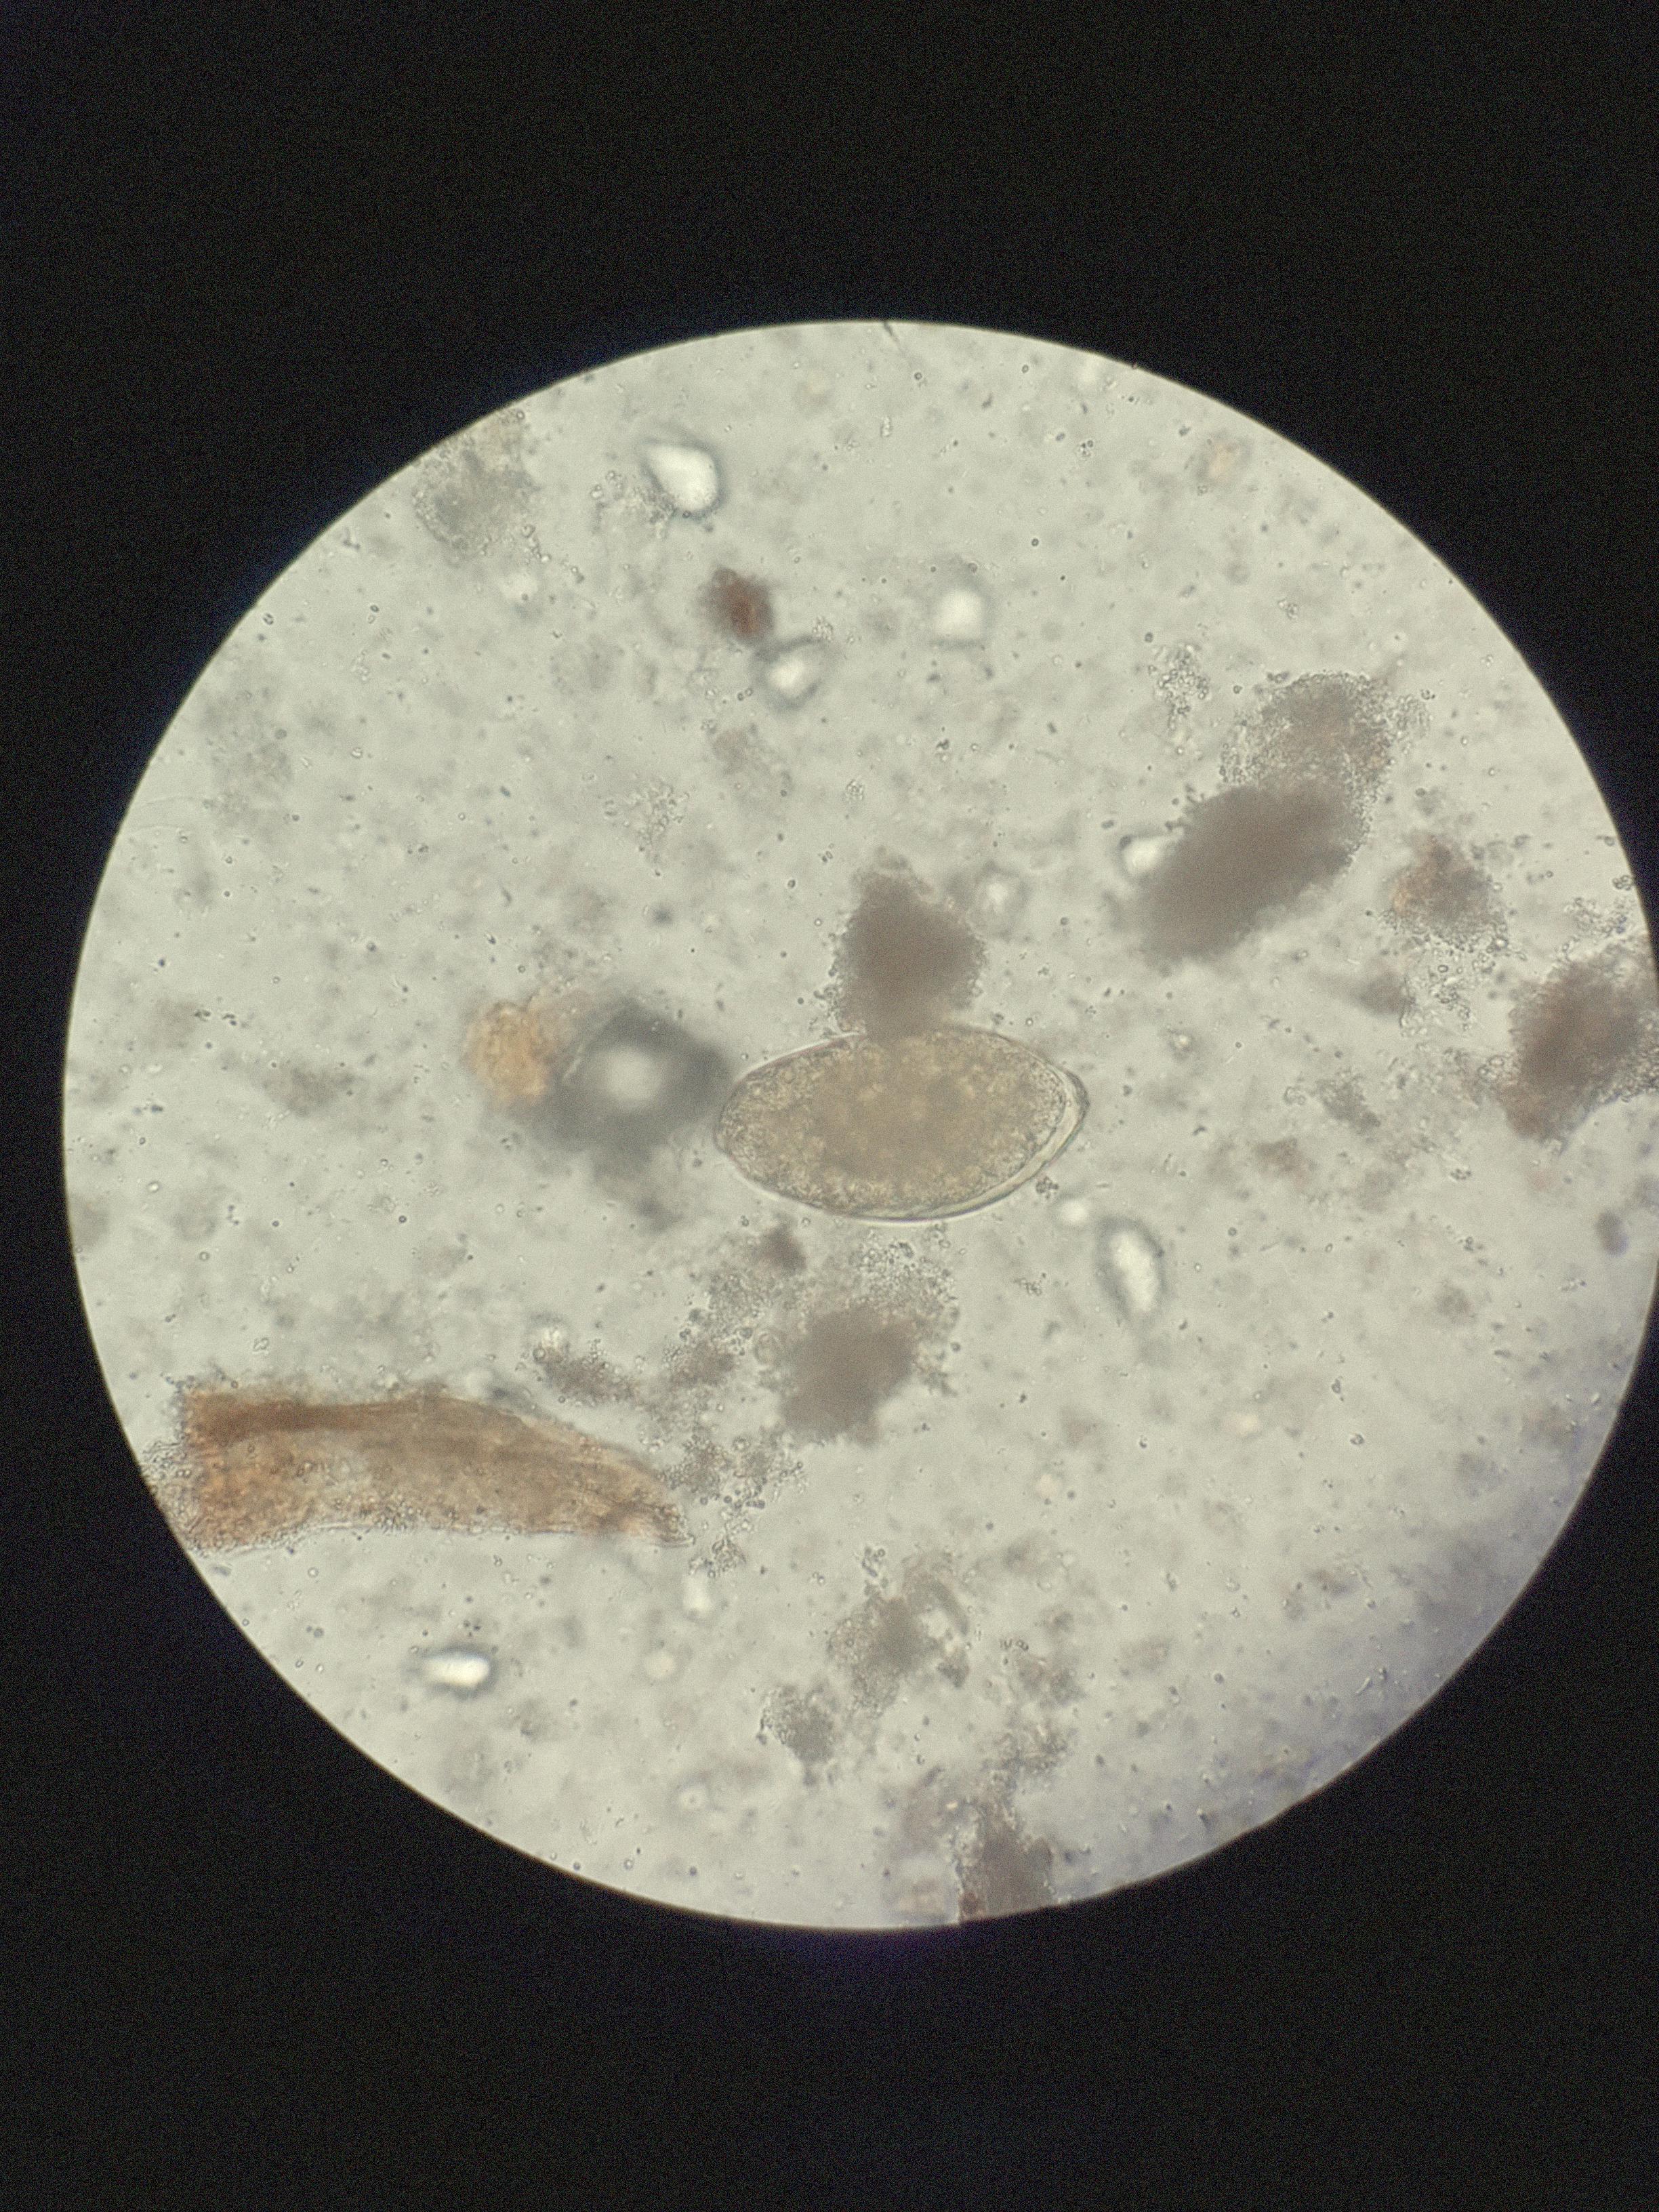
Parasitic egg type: Fasciolopsis buski